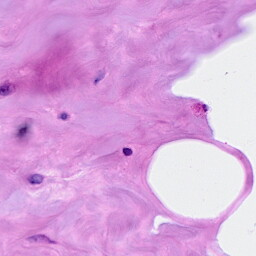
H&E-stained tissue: Breast